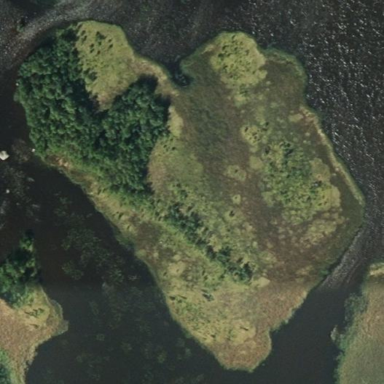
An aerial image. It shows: Islet.